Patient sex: M
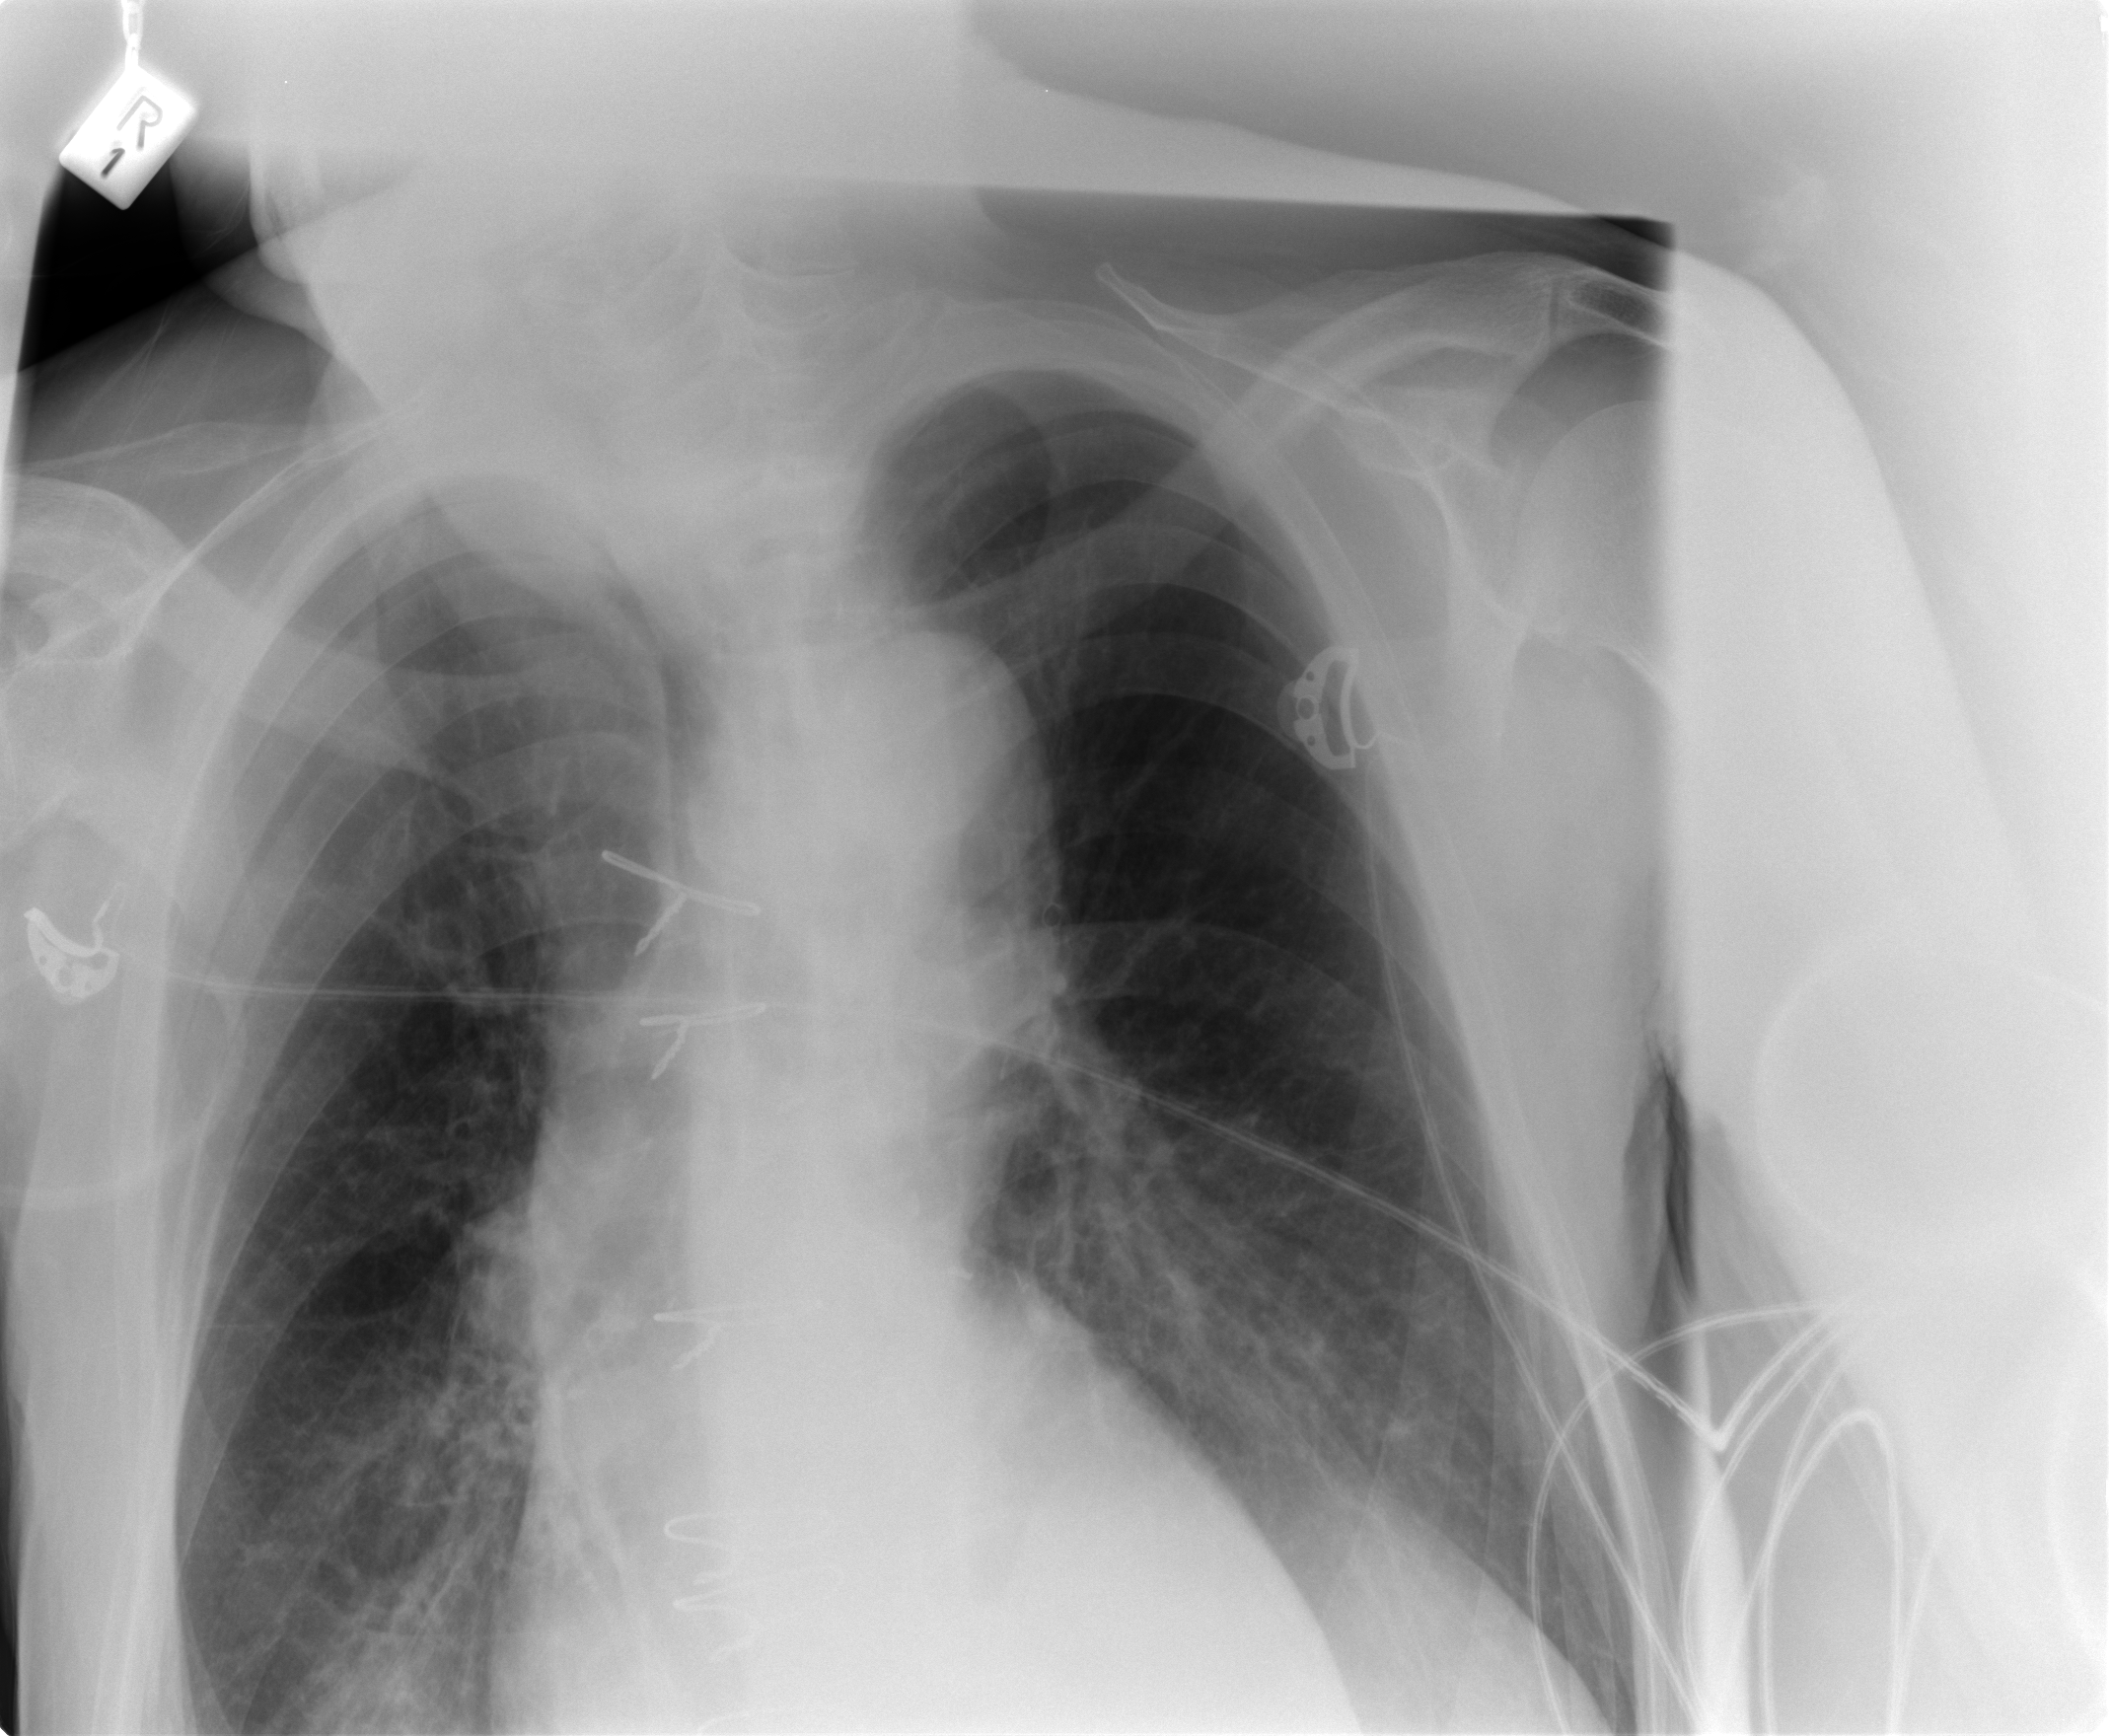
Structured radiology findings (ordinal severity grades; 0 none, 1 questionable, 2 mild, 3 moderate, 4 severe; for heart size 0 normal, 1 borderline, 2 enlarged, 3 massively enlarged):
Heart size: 0
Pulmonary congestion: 2
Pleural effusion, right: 0
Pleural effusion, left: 0
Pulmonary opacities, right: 0
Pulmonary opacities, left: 0
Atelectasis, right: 2
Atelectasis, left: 2